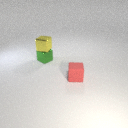
small green metal cube to the left of small red rubber cube